Field crop: maize
Growth stage: 2
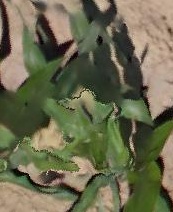
Species: maize